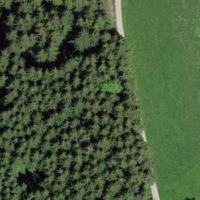
EUNIS habitat code: 43
Species observed at this site:
Pteridium aquilinum
Fagus sylvatica